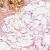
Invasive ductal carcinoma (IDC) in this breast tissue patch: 0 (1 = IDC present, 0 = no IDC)